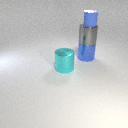
large blue metal cylinder below small blue rubber cylinder